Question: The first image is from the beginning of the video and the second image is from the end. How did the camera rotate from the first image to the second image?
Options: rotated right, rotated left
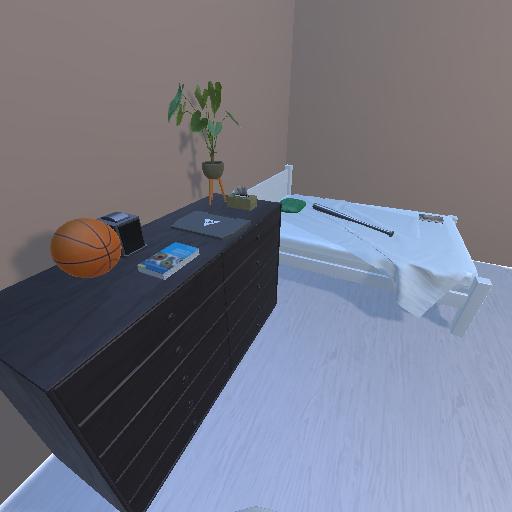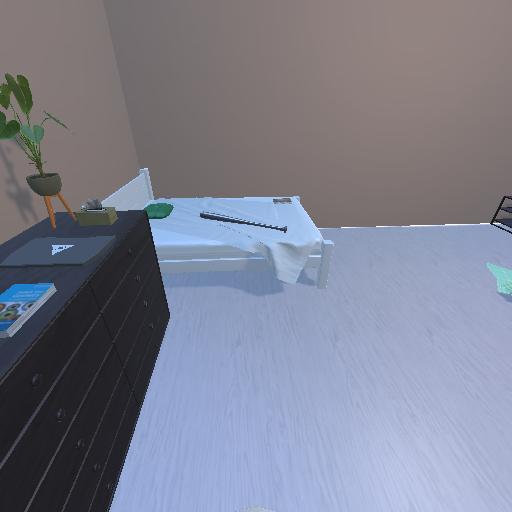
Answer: rotated right